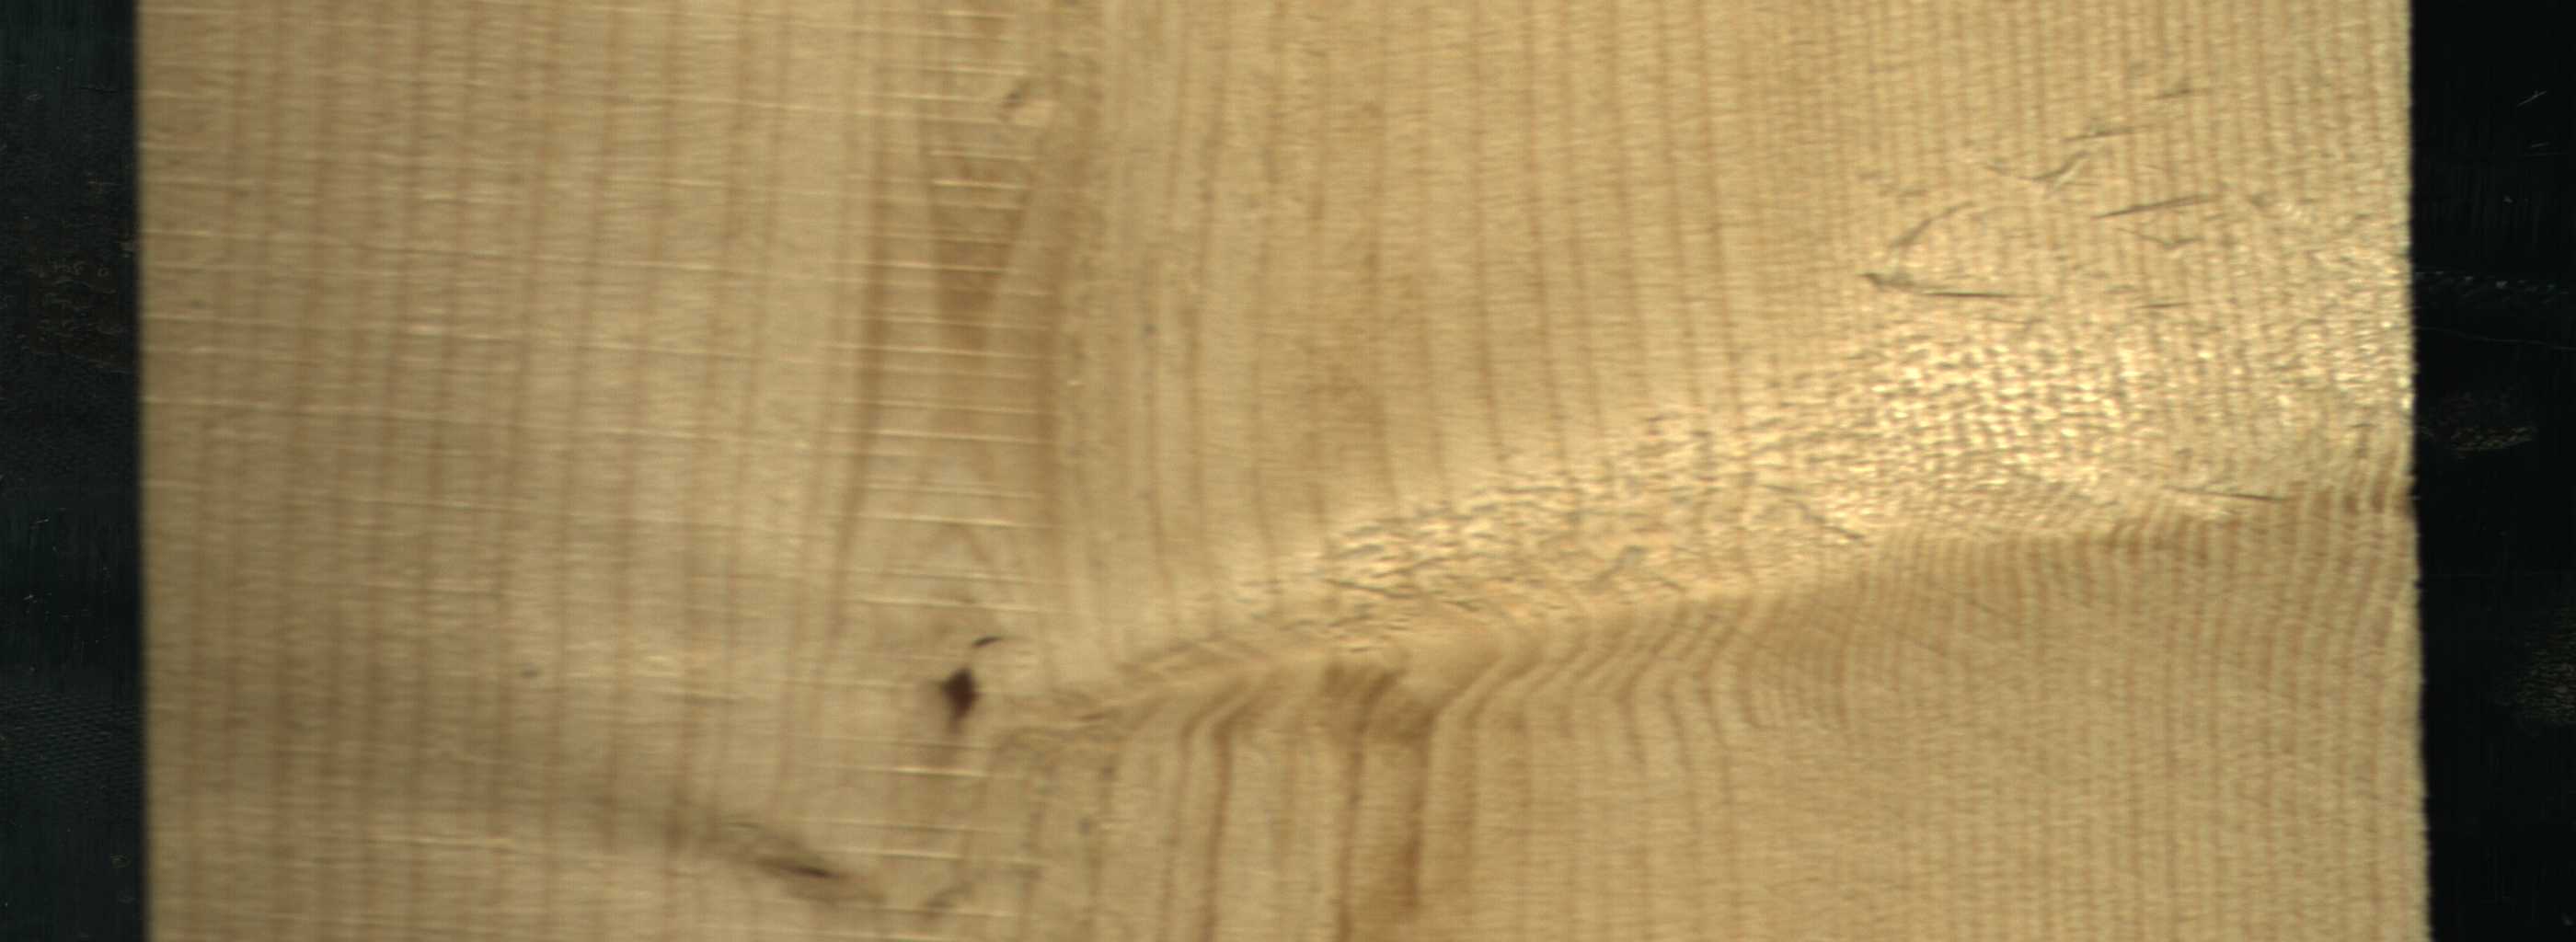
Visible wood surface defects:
Marrow
Live_Knot